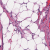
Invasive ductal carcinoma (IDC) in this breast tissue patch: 1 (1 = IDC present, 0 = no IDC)